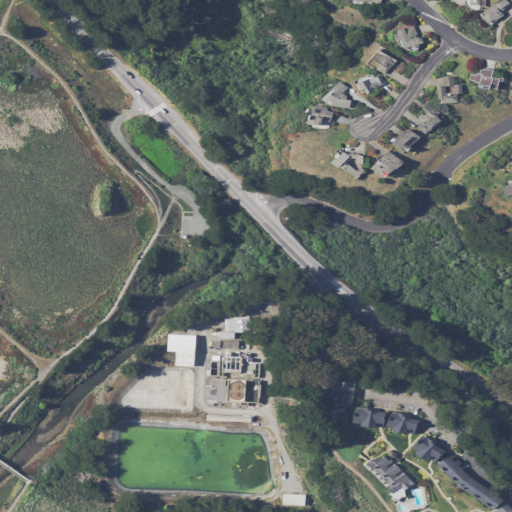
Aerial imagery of valley in California named Cheney Gulch containing low intensity development, herbaceous wetlands, open development, woody wetlands, medium intensity development, open water, shrub, barren land, evergreen forest, high intensity development, and grassland